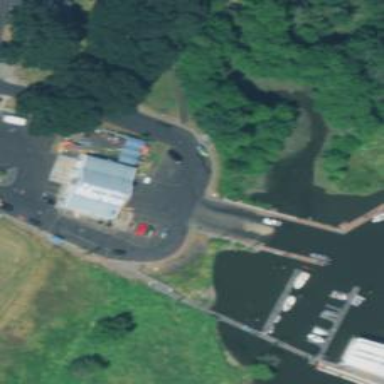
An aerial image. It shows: Slipway on leisure land.